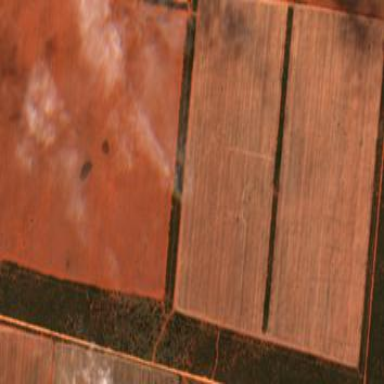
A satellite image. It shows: Farmland used to cultivate crops.